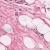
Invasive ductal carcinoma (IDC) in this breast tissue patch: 0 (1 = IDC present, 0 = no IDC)